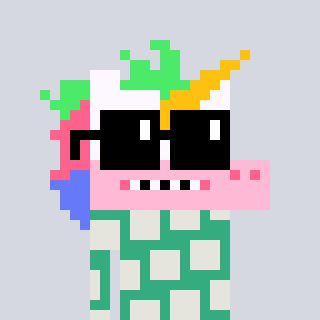
a pixel art character with square black sunglasses, a unicorn-shaped head and a teal-colored body on a cool background